Question: I have upgraded my project to windows 8.1 from windows 8.0 and got some warnings of obsolete codes. Some of them I have fixed, and some of them not.
Here is an image of the last warnings that I couldn't fix and couldn't find any information.

All warnings refers to the same method, and it says that it is obsolete, what should I do to get the not obsolete code?
Here are the codes:
1. warning number 2. /// <summary>
/// Translates <see cref="ApplicationViewState" /> values into strings for visual state
/// management within the page. The default implementation uses the names of enum values.
/// Subclasses may override this method to control the mapping scheme used.
/// </summary>
/// <param name="viewState">View state for which a visual state is desired.</param>
/// <returns>Visual state name used to drive the
/// <see cref="VisualStateManager" /></returns>
/// <seealso cref="InvalidateVisualState" />
protected virtual string DetermineVisualState(ApplicationViewState viewState)
{
return viewState.ToString();
}
2. Warning number 1. // Set the initial visual state of the control
VisualStateManager.GoToState(control, DetermineVisualState(ApplicationView.Value), false);
3. Warning number 3. string visualState = DetermineVisualState(ApplicationView.Value);
All the above codes, calls to the DetermineVisualState method which is deprecated, it offers to query for window layout sizes directly, but what does it mean?
It is the LayoutAwarePage, so I haven't wrote here any code, this is Windows 8.0 implementation.
Any help would be appreciated and thanks in advance !
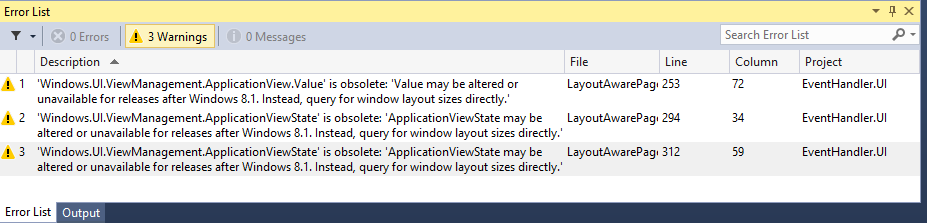
Answer: From MSDN: <URL>
> In Windows 8, Microsoft Visual Studio templates generate the
LayoutAwarePage class to manage the visual states based on the
ApplicationViewState. In Windows 8.1, ApplicationViewState is
deprecated and LayoutAwarePage is no longer included in the Visual
Studio templates for Windows Store apps. Continuing to use the
LayoutAwarePage can break your app. To fix this, rewrite your view to
accommodate the new minimum view state, and create events based on the
window size. If you update your app to different sizes, you must
handle the Window.Current and Window.SizeChanged events to adapt the
UI of your app to the new size. We recommend that you stop using the
LayoutAwarePage, and inherit the classes directly from the Page class.
Here's how to stop using the LayoutAwarePage:
'''
protected override void OnNavigatedTo(NavigationEventArgs e)
{
base.OnNavigatedTo(e);
this.Loaded += PageLoaded;
this.Unloaded += PageUnloaded;
}
private void PageUnloaded(object sender, RoutedEventArgs e)
{
Window.Current.SizeChanged -= Window_SizeChanged;
}
private void PageLoaded(object sender, RoutedEventArgs e)
{
Window.Current.SizeChanged += Window_SizeChanged;
}
private void Window_SizeChanged(object sender, Windows.UI.Core.WindowSizeChangedEventArgs e)
{
if (e.Size.Width <= 500)
{
//VisualStateManager.GoToState(this, state.State, transitions);
}
else if (e.Size.Height > e.Size.Width)
{
//VisualStateManager.GoToState(this, state.State, transitions);
}
else
{
//VisualStateManager.GoToState(this, state.State, transitions);
}
}
'''
<URL>
> Open LayoutAwarePage and change the DetermineVisualState method to no
longer rely on the ApplicationViewState and instead be dependent on
the window size. For instance, you could return VerticalLayout when
your app window width is less than 500px and HorizontalLayout when
it's greater than 500px. As this method is virtual, it is designed to
be overridden in each page when needed (as it's done on the
SplitPage). You can override this on any page if your layouts and
visual states differ. Just make sure to rename the visual states on
each of your pages to match these new strings.